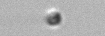
Label: nanoplankton_mix